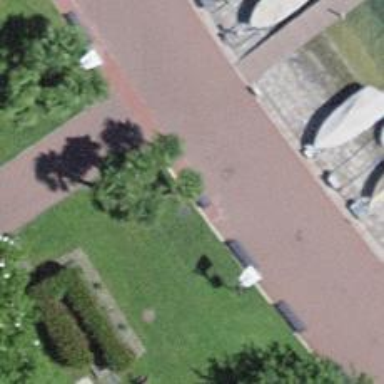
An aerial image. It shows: Bench for seating.